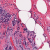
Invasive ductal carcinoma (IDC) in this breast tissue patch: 0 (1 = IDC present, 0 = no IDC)